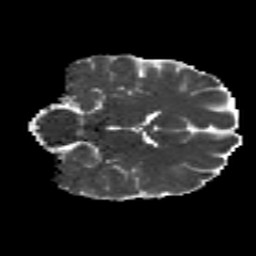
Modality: MD
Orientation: coronal
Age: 25
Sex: female
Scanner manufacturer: siemens
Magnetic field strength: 3 T
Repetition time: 8.8 s
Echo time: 0.085 s